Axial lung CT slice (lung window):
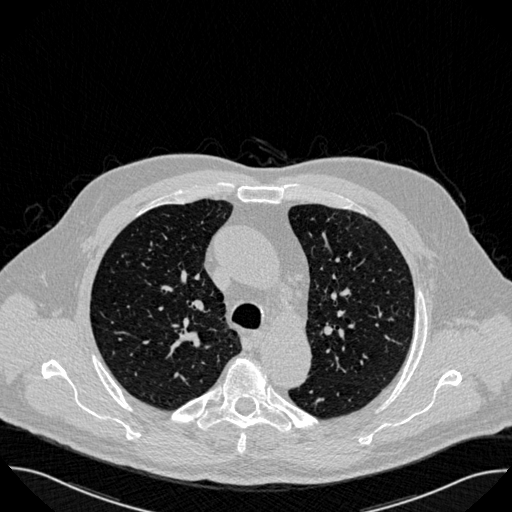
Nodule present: no